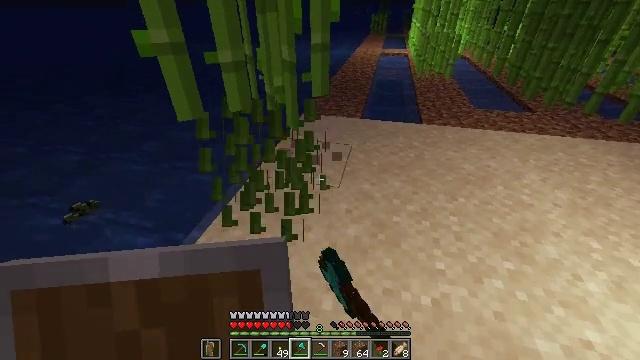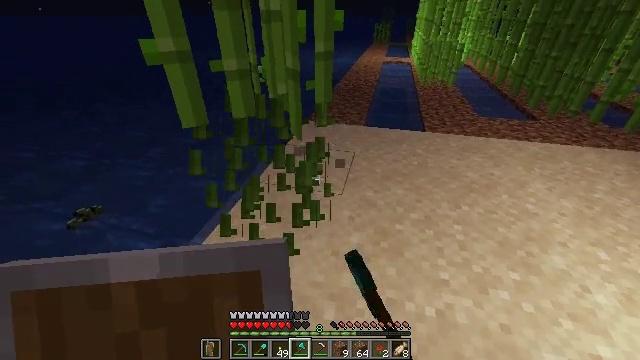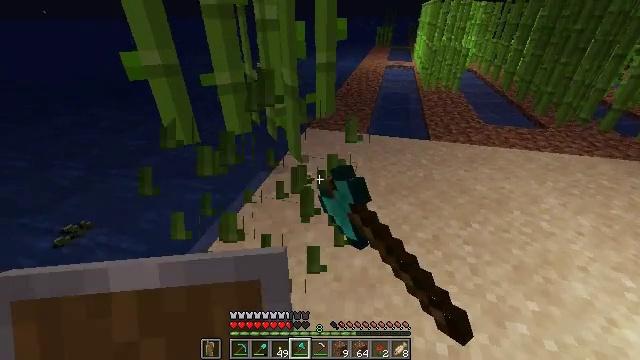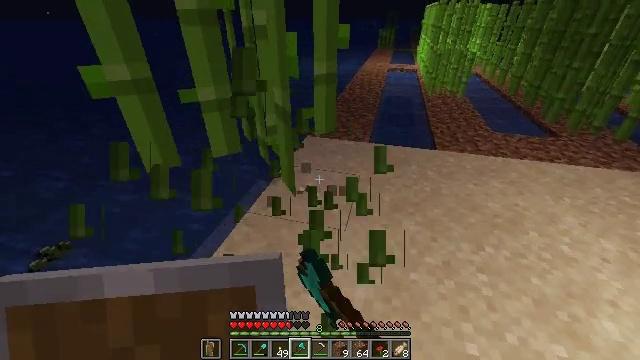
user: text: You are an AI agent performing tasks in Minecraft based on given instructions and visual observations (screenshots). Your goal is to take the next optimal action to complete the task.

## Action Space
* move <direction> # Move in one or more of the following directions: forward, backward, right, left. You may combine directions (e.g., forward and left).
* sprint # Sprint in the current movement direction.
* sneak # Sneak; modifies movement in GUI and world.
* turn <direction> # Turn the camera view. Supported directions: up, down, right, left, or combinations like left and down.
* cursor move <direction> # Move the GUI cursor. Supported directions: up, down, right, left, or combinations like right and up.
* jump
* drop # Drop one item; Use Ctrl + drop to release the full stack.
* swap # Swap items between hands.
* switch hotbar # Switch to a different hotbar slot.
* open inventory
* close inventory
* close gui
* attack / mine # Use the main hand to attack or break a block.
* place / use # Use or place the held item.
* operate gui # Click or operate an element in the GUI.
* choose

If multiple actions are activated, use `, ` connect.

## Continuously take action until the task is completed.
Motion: motion action
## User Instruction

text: Mine the sugar cane near rivers.
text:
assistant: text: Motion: move forward, turn up, attack / mine
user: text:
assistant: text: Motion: move forward, attack / mine
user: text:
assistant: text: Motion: move forward, attack / mine
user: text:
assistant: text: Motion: no_op